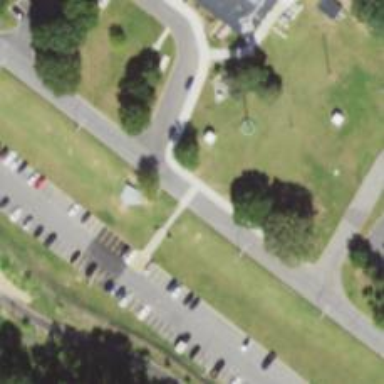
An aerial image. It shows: Footway.